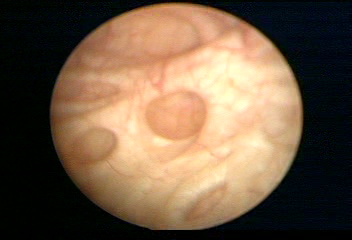
Modality: WLC
Class: Normal mucosa
Bladder cancer association: No